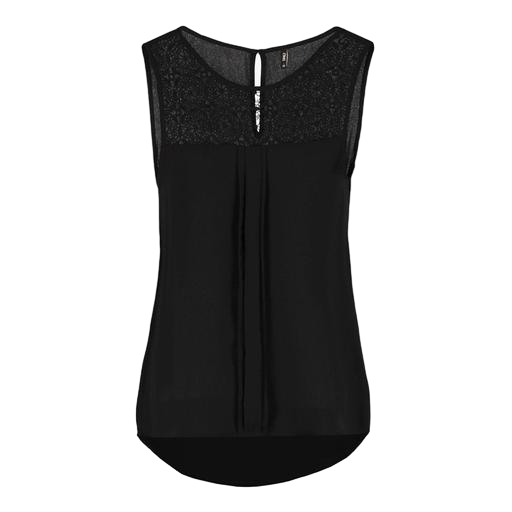
black sleeveless high-low top only macy, black lace-accented top, black sleeveless lace blouse, white background